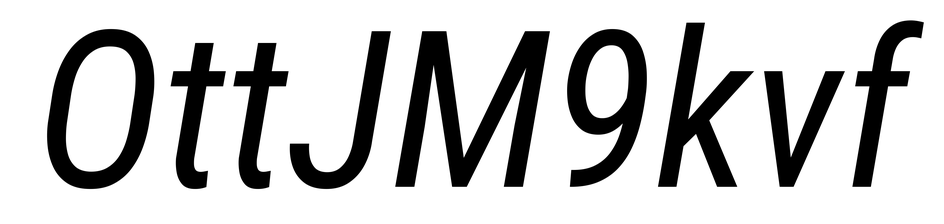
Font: Roboto-Italic_Condensed_Italic